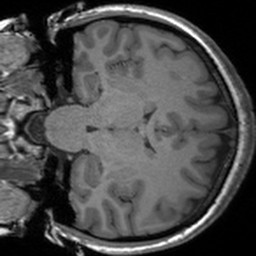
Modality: T1w
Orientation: coronal
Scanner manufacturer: siemens
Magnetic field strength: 3 T
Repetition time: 1.54 s
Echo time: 0.00234 s